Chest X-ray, PA view. Patient: 34 years old, sex F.
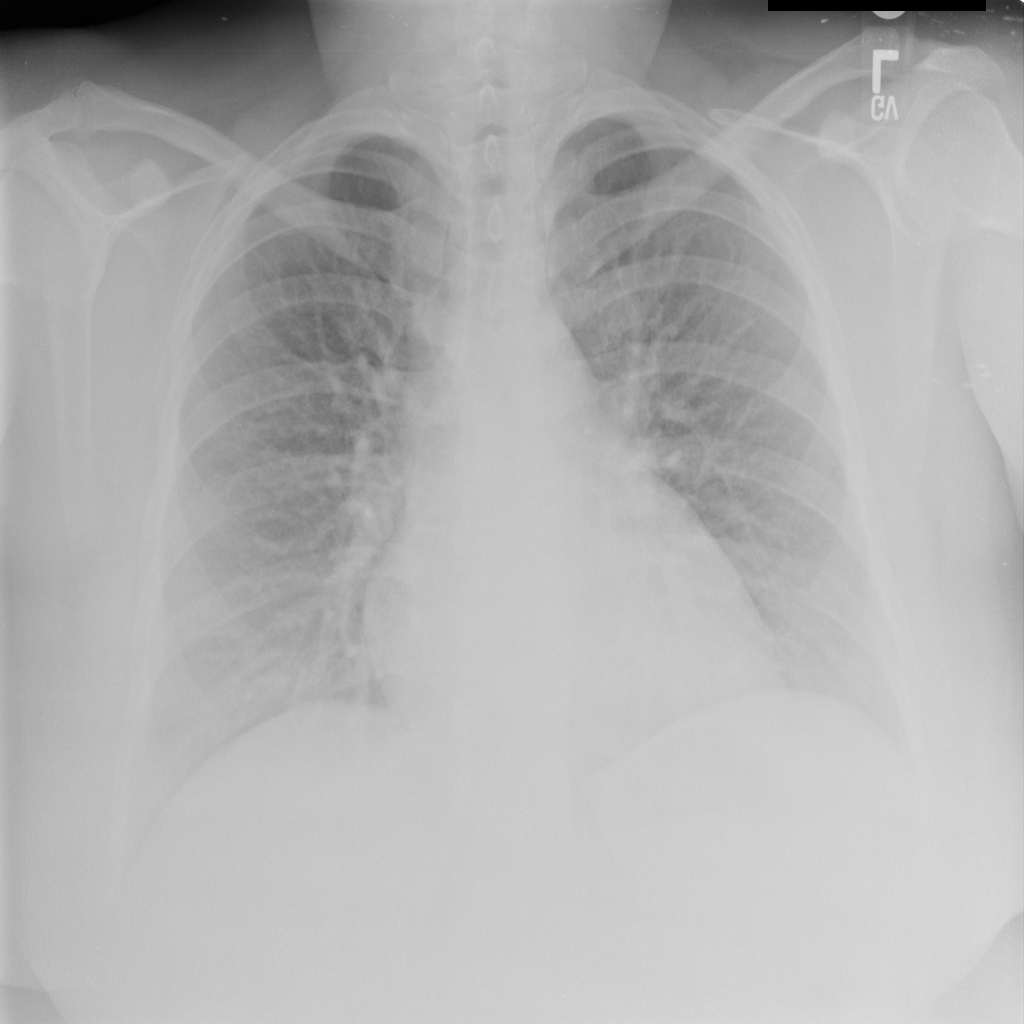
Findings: No Finding